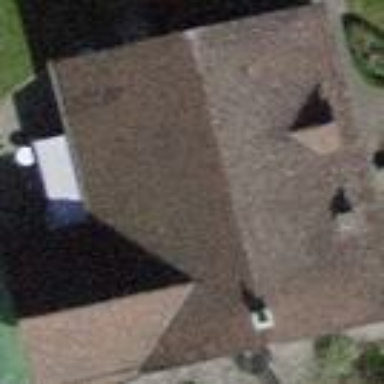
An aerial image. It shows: Building with tile roof.